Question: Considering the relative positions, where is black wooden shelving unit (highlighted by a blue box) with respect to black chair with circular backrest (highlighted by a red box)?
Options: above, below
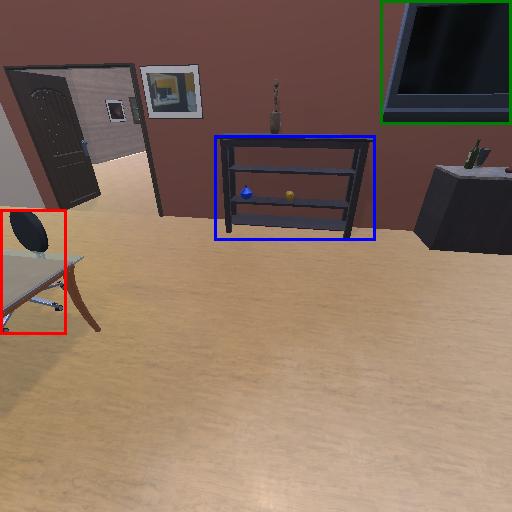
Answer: above